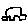
Label: car